Interaction volume radius: 10 \u00c5
Interaction volume height: 15 \u00c5
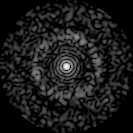
Disorder parameter: 0.8674